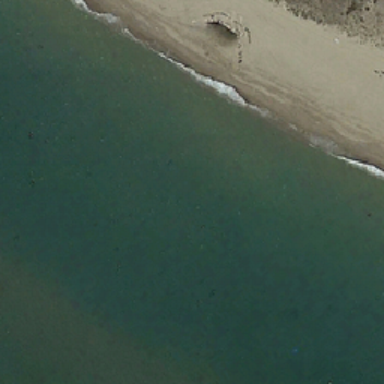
Some people are in the shadows on the beach .